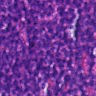
Metastatic tissue present: no